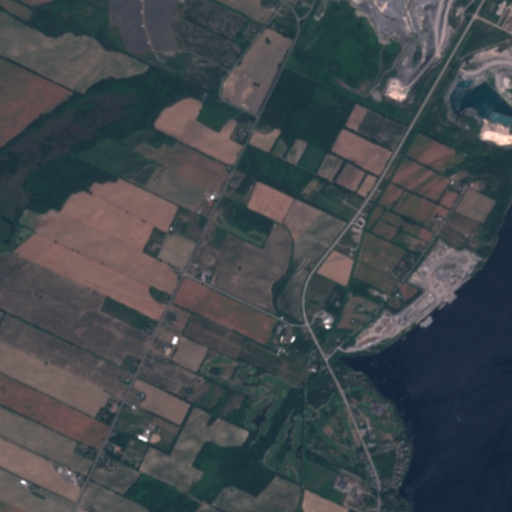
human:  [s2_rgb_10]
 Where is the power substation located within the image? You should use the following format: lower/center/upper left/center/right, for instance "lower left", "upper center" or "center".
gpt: The power substation is located in the upper center of the image.
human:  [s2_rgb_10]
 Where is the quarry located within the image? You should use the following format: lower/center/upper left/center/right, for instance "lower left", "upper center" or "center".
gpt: The quarry is located in the upper right of the image.
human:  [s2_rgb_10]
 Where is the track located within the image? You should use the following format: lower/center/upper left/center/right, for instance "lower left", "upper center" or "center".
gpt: The track is located in the lower center of the image.
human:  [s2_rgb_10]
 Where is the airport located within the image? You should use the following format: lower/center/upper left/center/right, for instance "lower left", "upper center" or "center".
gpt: There is no airport in the image.